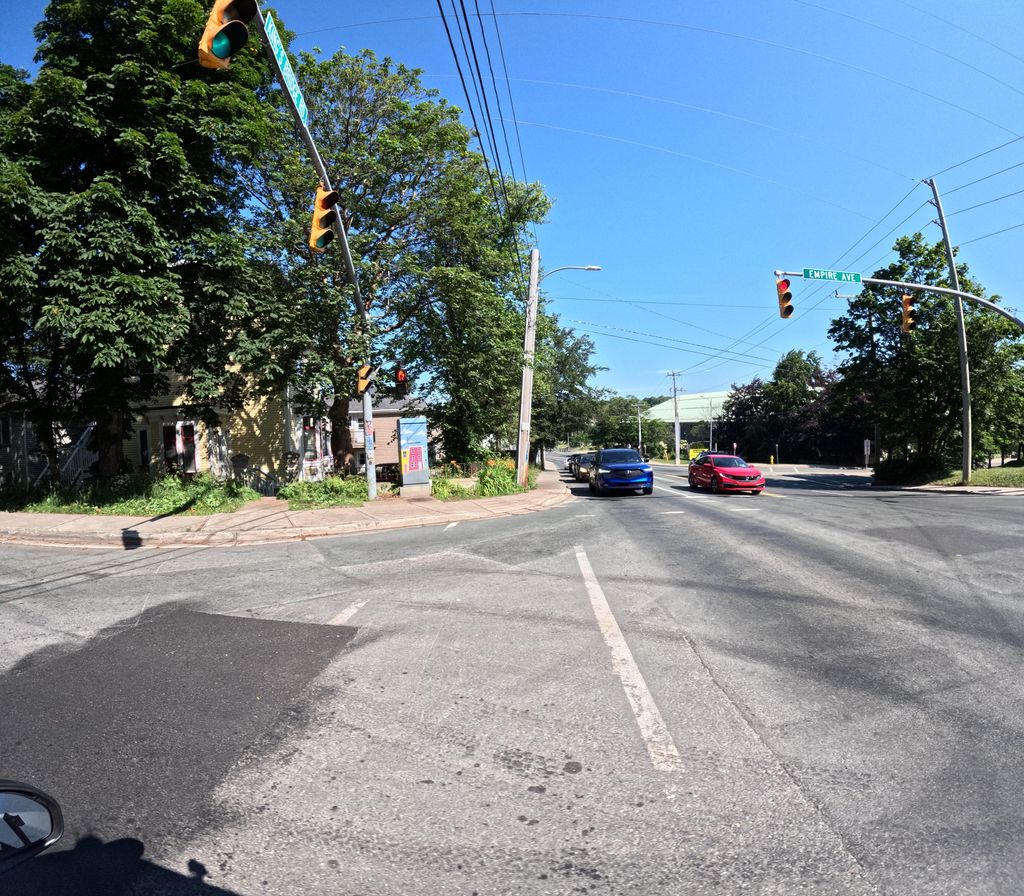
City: st_johns